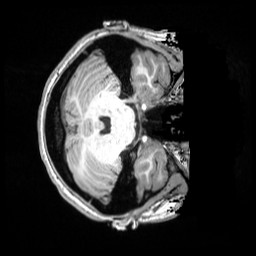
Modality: T1w
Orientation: axial
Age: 20
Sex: female